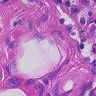
Metastatic tissue present: no